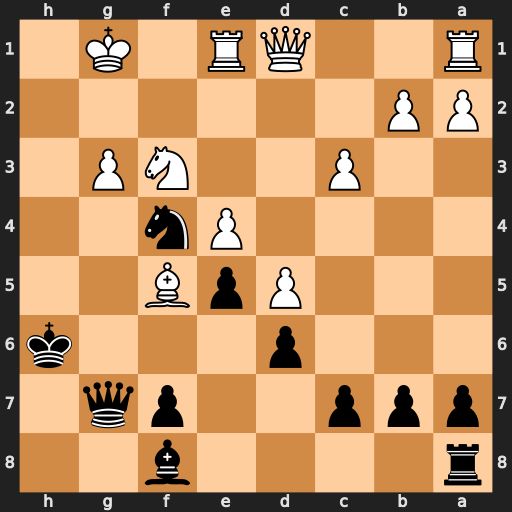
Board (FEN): r4b2/ppp2pq1/3p3k/3PpB2/4Pn2/2P2NP1/PP6/R2QR1K1
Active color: b
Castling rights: -
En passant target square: -
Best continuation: Qxg3+ Kf1 Qg2#